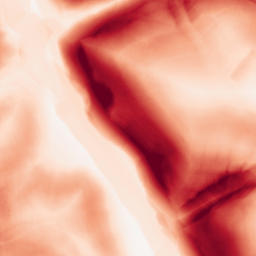
Category: morphological
Decomposition family: morphological_gradient
Decomposition parameters: size: 15
shape: diamond
Upsampling method: cubic_mitchell
Upsampling parameters: scale: 8
Upsampling scale: 8